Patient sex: F
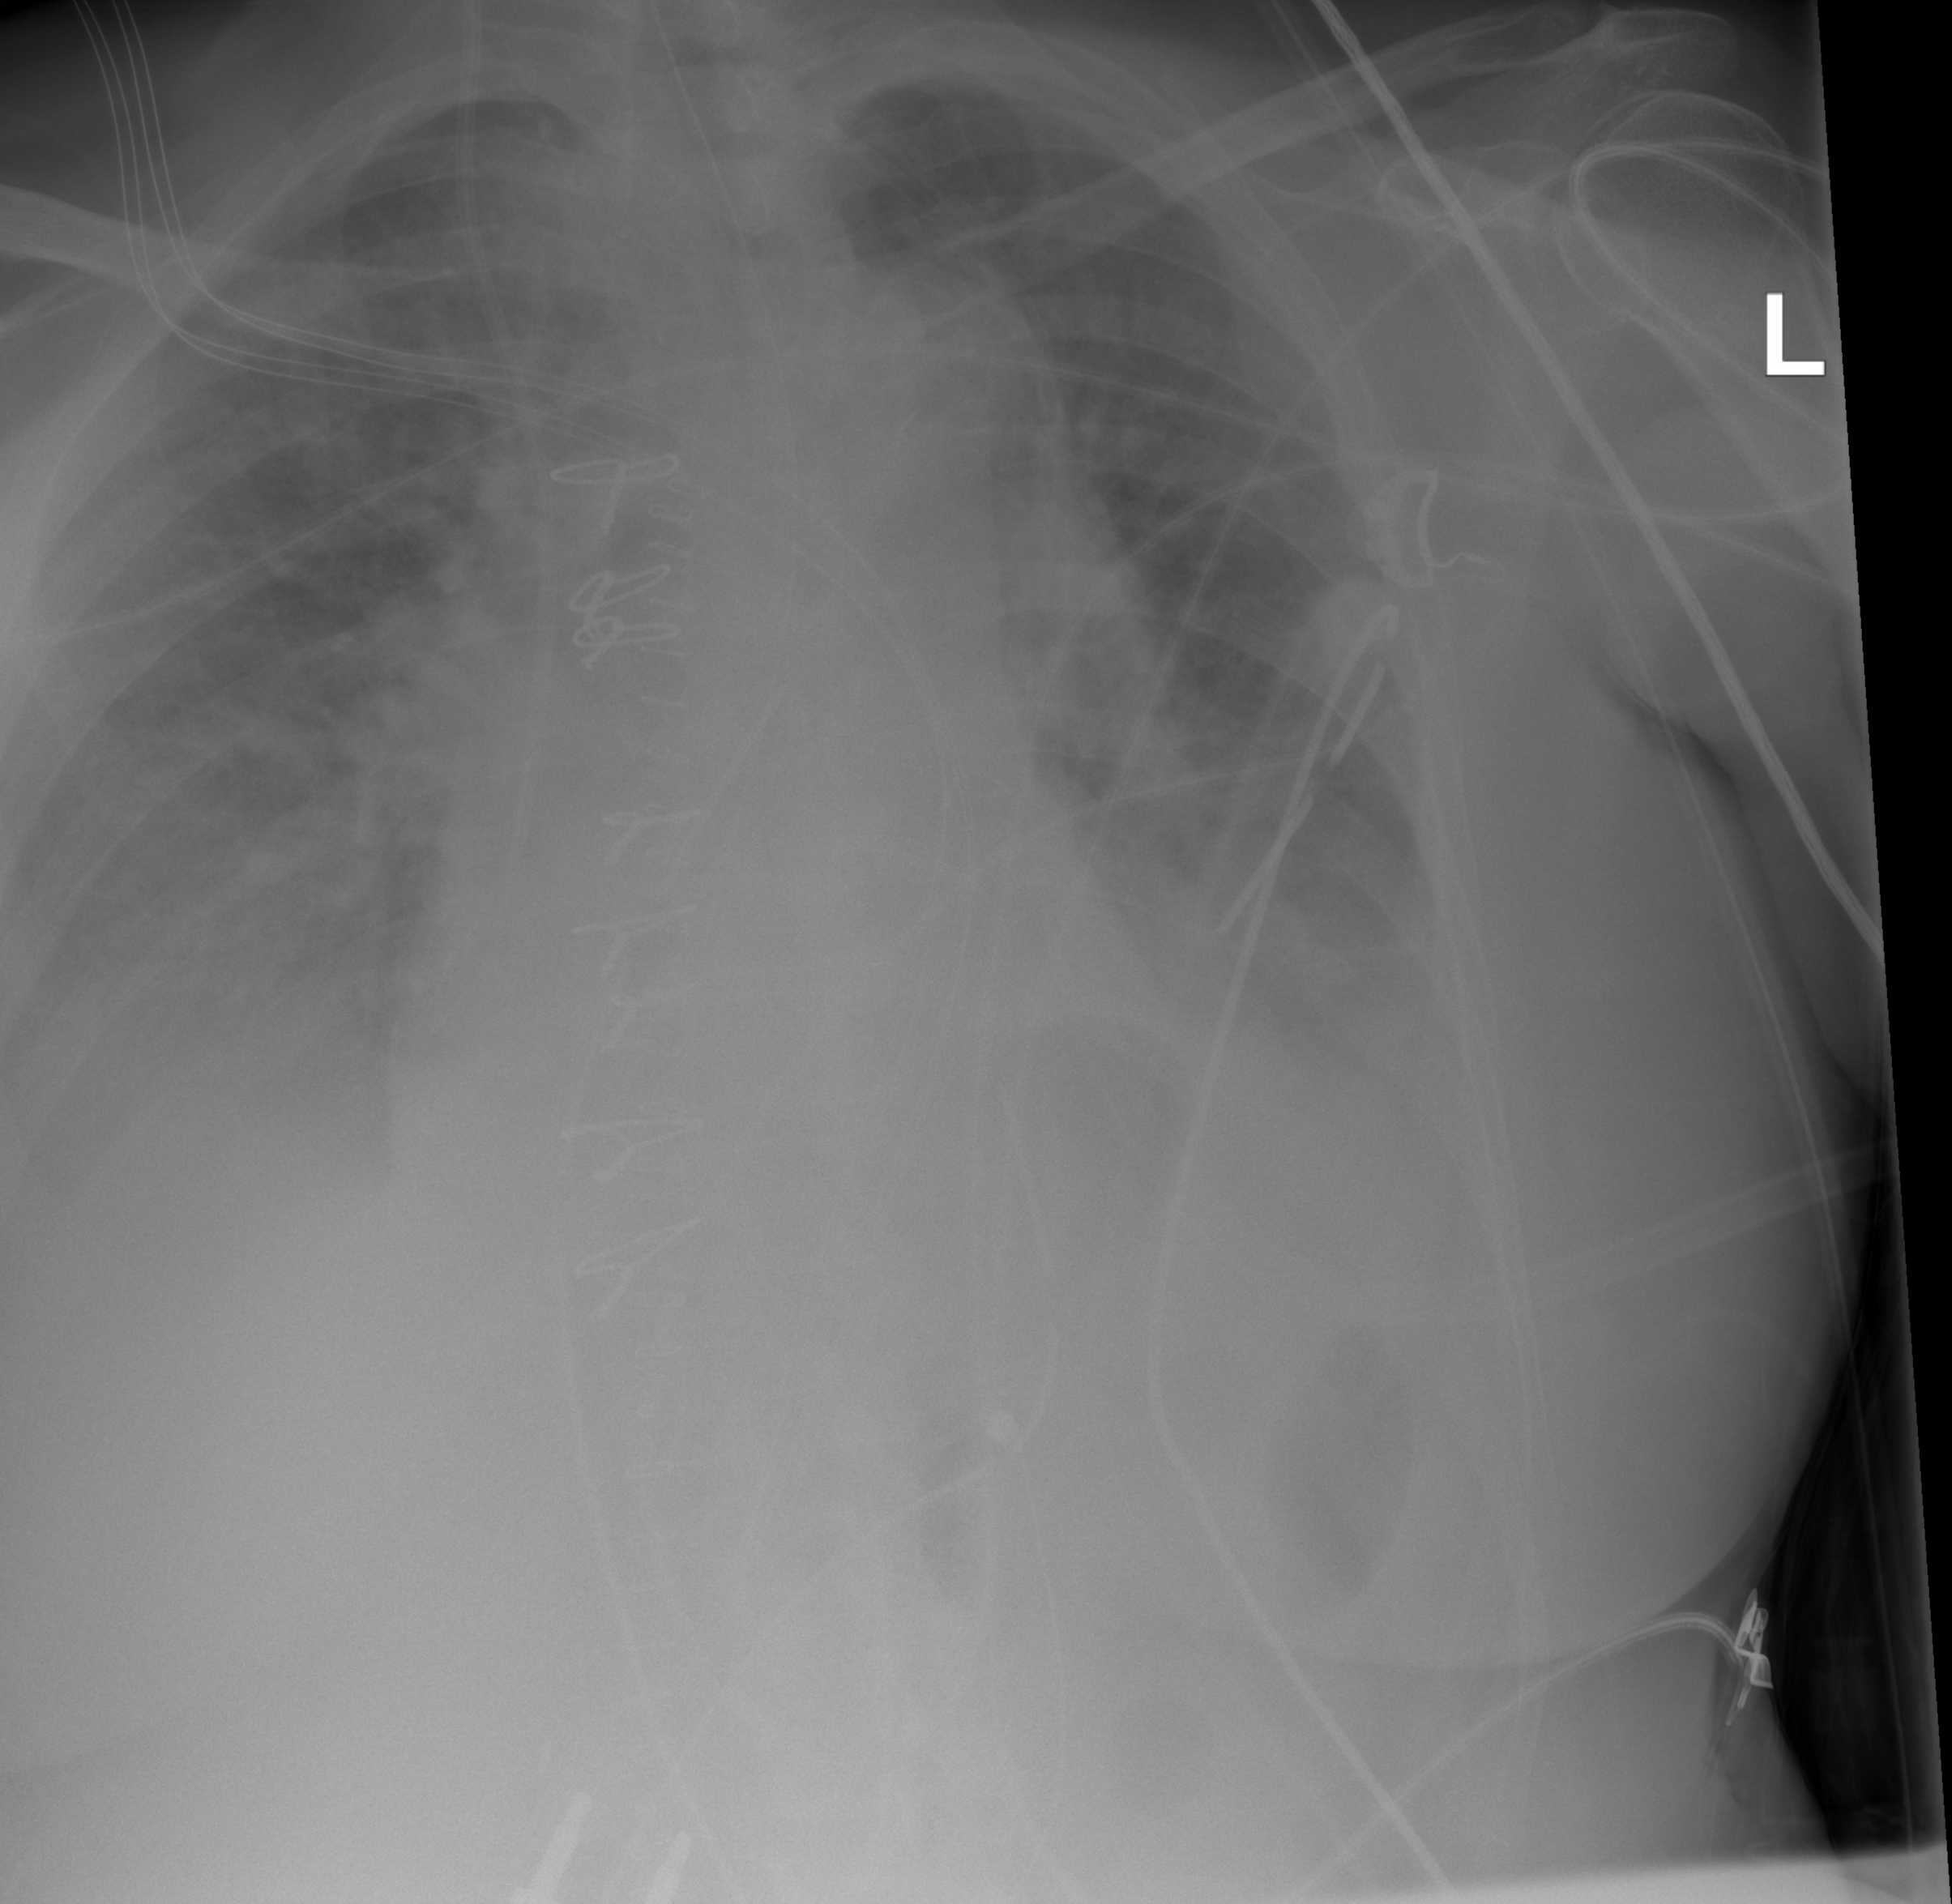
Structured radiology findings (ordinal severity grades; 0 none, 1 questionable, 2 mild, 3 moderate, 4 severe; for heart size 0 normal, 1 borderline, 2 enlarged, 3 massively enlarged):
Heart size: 2
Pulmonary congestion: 3
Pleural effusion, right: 2
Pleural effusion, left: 2
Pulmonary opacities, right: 1
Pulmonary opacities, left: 1
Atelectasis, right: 2
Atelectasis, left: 2